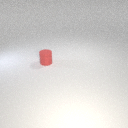
small red rubber cylinder